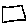
Label: square